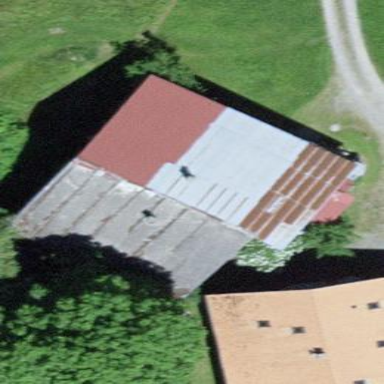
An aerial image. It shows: Farm building.